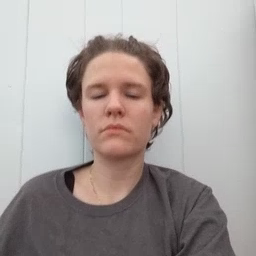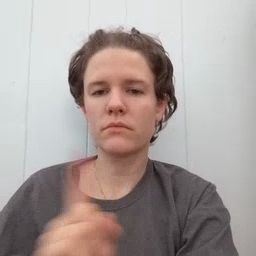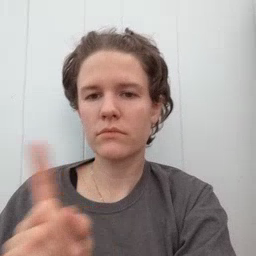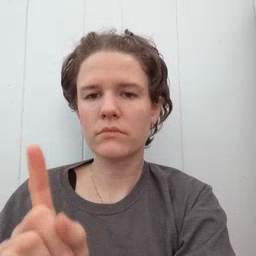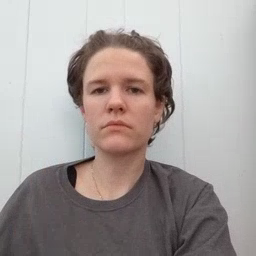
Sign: where